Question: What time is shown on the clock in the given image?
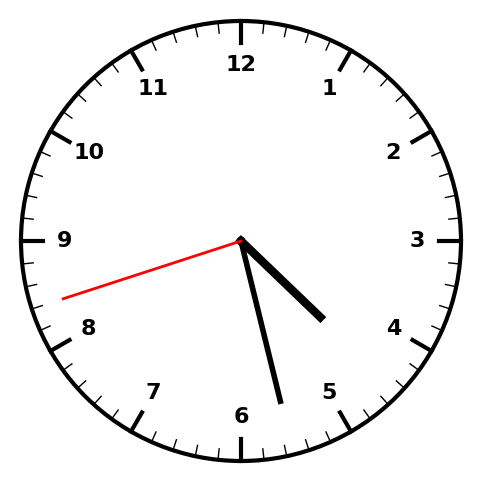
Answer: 04:27:42